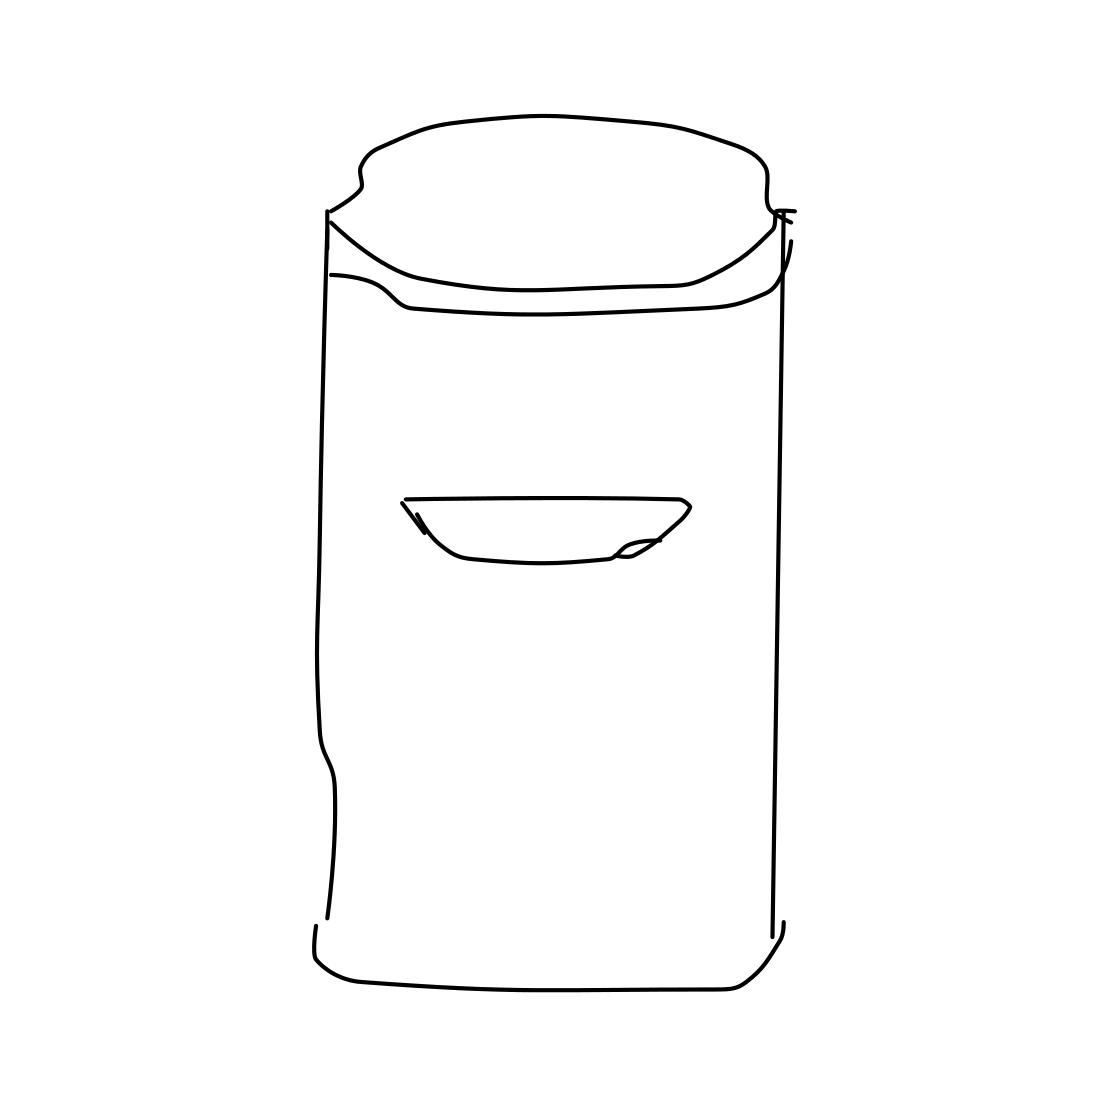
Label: mailbox